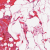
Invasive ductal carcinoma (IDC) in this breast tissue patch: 0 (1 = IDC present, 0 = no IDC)